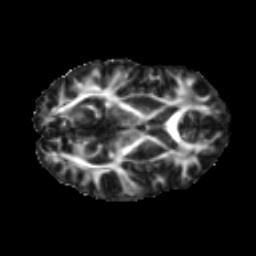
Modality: FA
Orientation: axial
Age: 24
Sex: female
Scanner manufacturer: ge
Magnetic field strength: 3 T
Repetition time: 7.8 s
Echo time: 0.0606 s